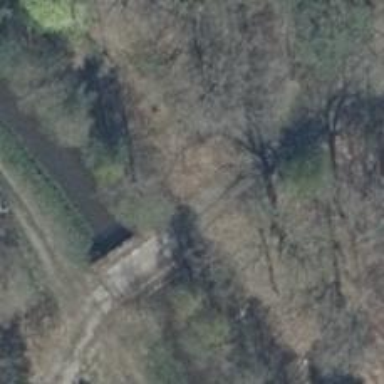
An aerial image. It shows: Dirt track road on bridge with grade 4 tracktype.